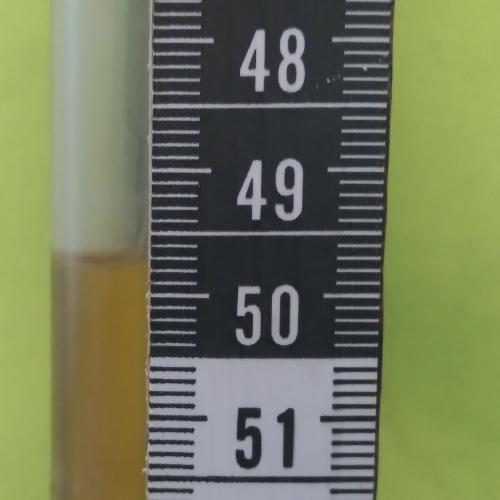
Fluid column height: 49.7 cm